Field crop: tomato
Growth stage: 1
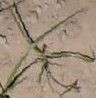
Species: cyperus